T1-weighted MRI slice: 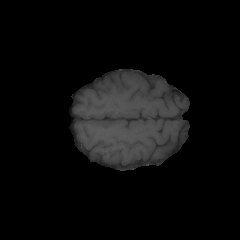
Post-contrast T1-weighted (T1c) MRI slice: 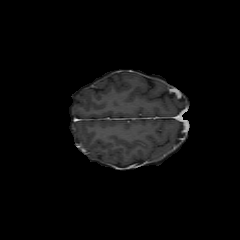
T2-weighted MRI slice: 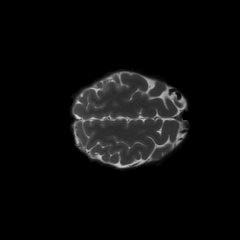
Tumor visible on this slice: no